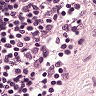
Metastatic tissue present: no